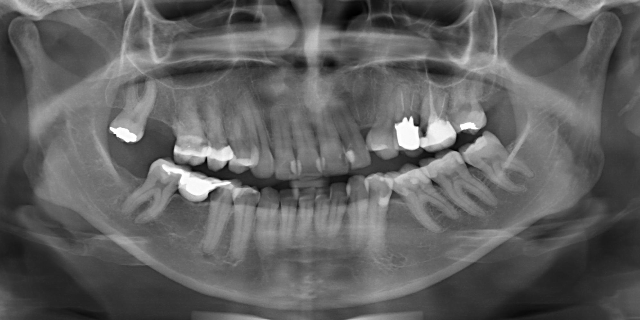
adult